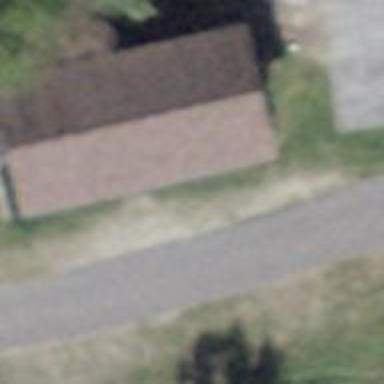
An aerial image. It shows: Brown bench.